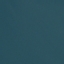
Land use / land cover class: SeaLake